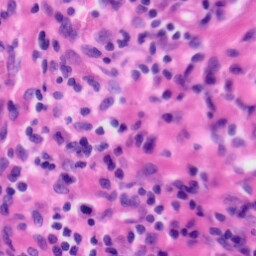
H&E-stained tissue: Tonsil